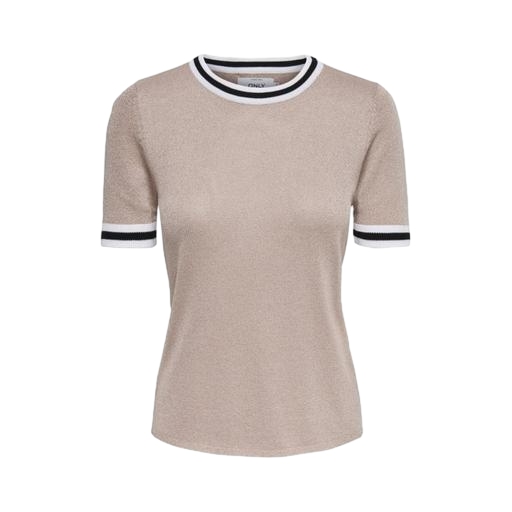
short-sleeve top only macy, natural t-shirt rib colourblock, beige tshirt, white background